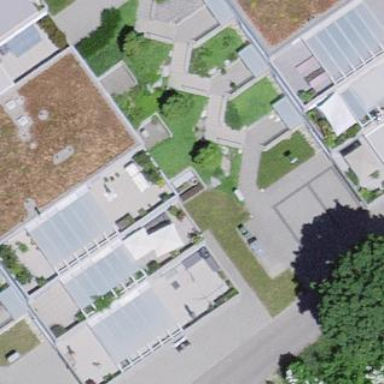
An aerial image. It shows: Terrace building.